Field crop: maize
Growth stage: 2
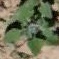
Species: chenopodium